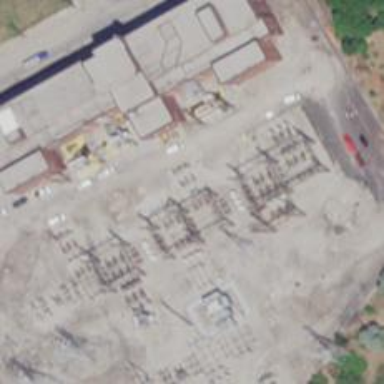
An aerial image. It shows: Switch used for power control.